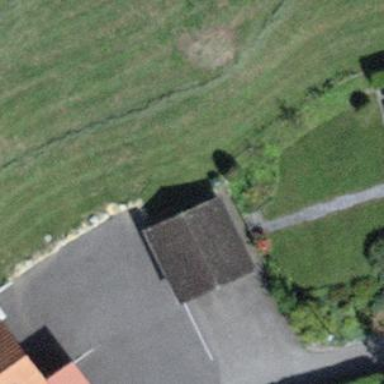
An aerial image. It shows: Garage building.